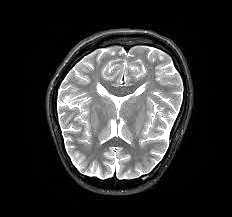
Label: notumor